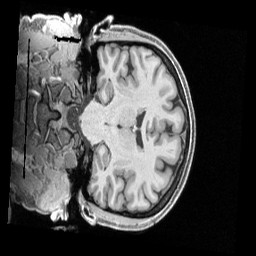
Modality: T1w
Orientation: coronal
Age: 34
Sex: female
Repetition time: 2.4 s
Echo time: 0.00222 s